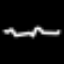
Label: squiggle